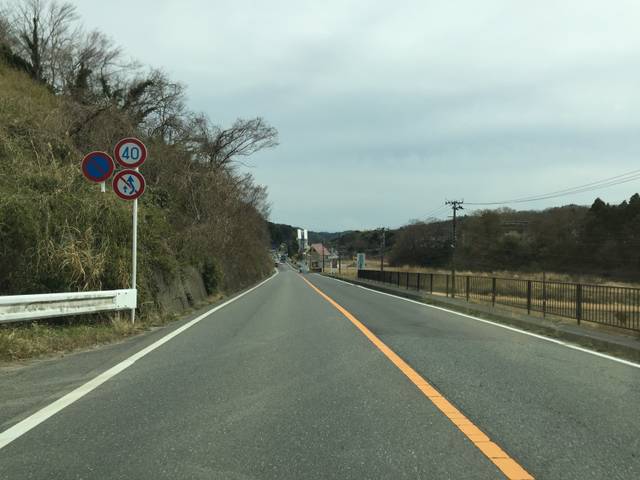
Region: Japan
Coordinates: 37.024, 140.899